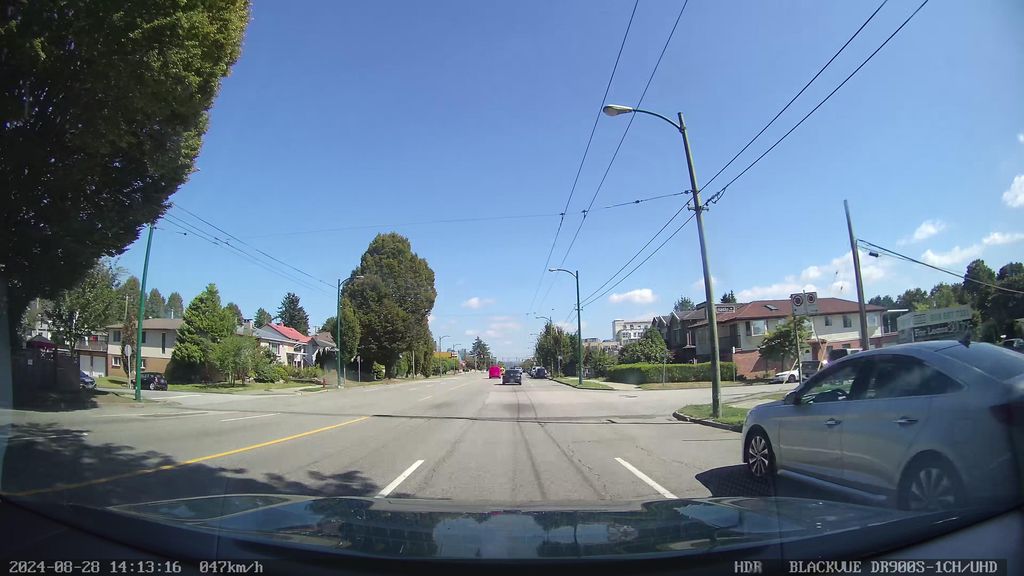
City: vancouver